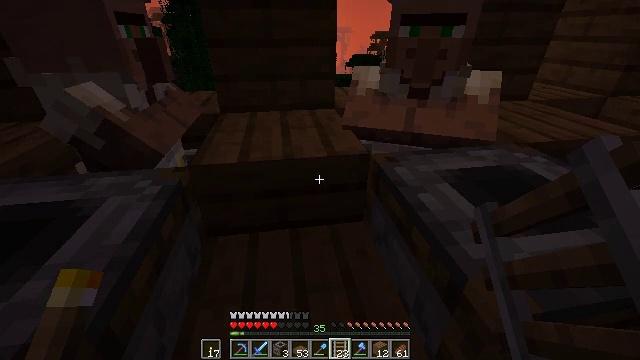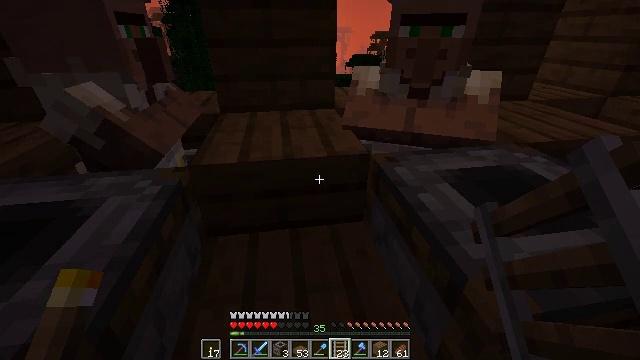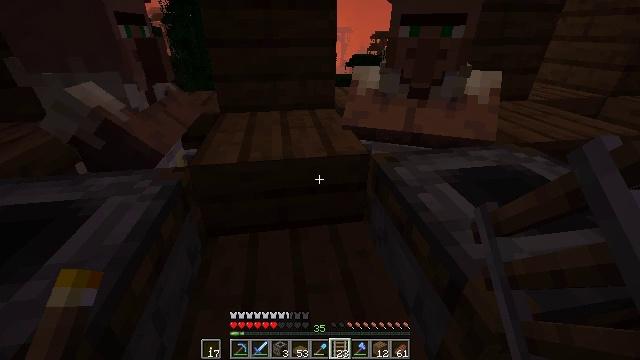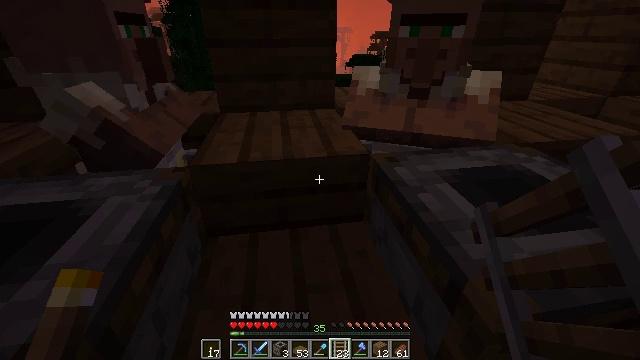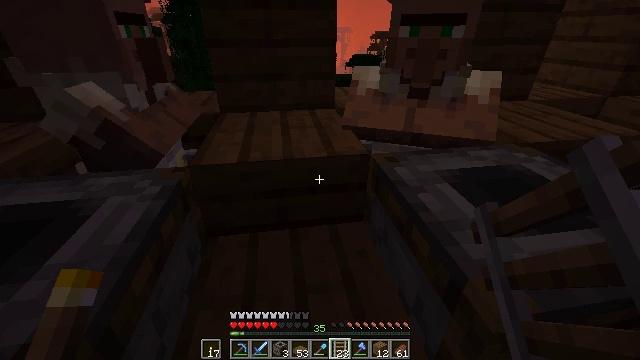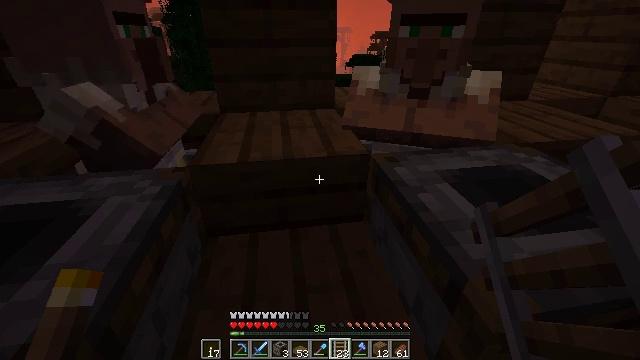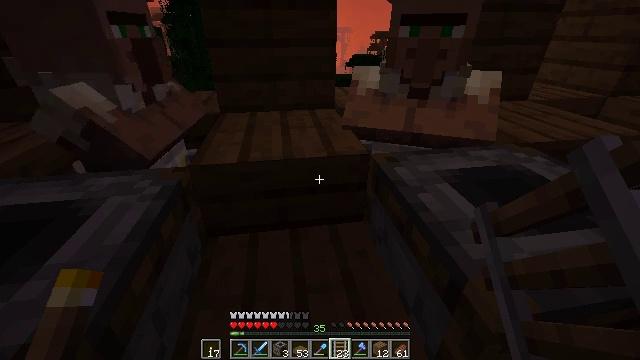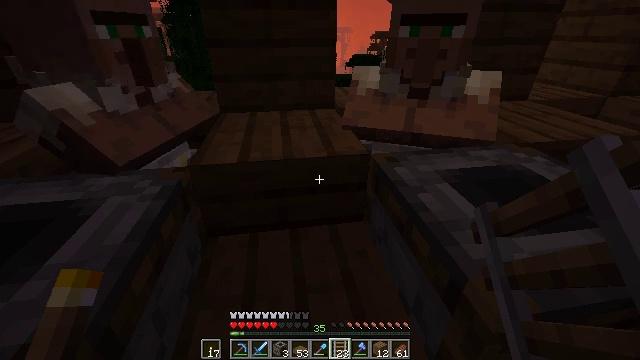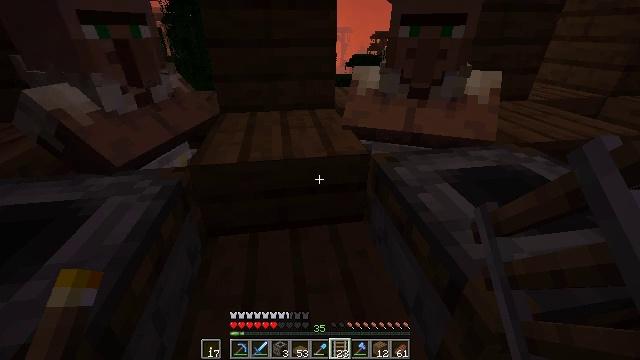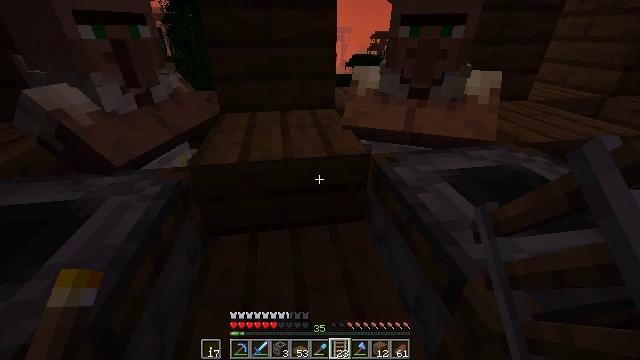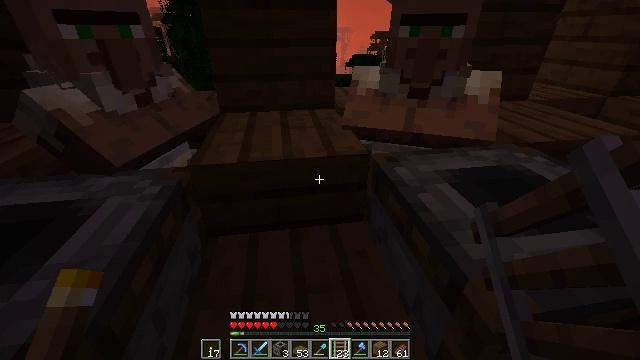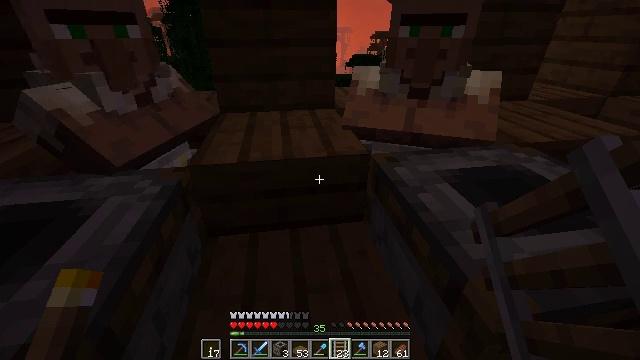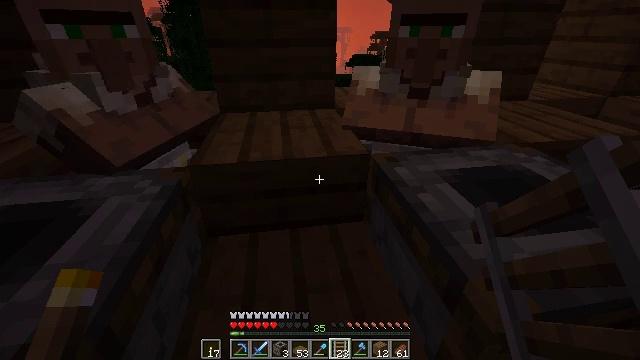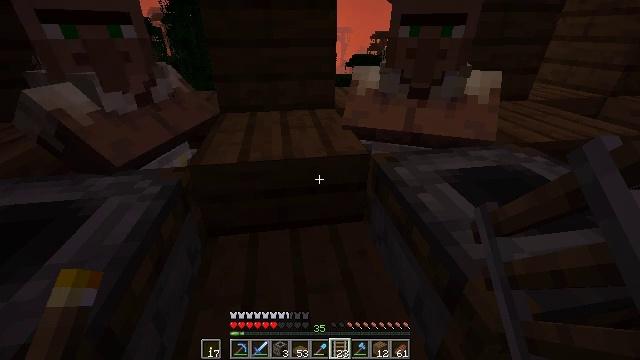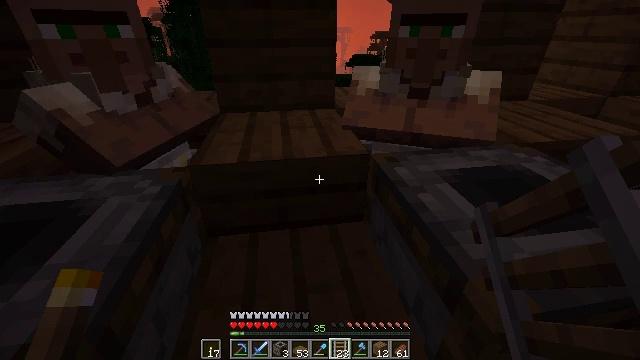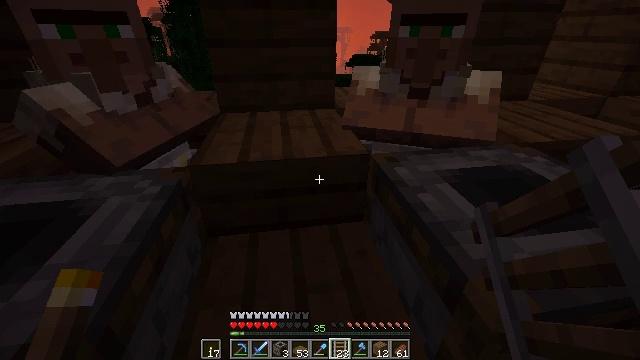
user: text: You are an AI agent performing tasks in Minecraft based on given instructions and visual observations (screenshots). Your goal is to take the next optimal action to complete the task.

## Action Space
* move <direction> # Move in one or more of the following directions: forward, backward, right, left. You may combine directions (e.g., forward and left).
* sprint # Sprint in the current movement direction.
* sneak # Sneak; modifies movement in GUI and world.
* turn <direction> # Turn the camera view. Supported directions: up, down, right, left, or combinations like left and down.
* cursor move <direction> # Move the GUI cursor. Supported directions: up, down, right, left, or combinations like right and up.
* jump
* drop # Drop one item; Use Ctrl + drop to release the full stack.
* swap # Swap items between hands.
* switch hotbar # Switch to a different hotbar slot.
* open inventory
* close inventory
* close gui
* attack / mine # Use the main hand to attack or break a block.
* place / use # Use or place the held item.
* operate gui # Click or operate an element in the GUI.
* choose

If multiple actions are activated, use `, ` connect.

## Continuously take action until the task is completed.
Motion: motion action
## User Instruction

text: Craft a rabbit stew.
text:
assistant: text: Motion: no_op
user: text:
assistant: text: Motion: no_op
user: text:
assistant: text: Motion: no_op
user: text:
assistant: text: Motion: no_op
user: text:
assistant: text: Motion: no_op
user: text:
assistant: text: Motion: no_op
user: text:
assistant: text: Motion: no_op
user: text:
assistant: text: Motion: no_op
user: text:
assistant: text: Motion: no_op
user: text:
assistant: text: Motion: no_op
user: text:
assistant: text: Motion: no_op
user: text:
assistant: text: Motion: no_op
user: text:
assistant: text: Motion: no_op
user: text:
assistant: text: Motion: no_op
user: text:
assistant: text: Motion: no_op
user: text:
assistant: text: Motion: no_op
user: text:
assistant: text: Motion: no_op
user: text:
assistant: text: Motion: no_op
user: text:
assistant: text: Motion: no_op
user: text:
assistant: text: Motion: no_op
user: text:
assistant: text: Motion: no_op
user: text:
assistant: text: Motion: no_op
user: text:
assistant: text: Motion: no_op
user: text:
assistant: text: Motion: no_op
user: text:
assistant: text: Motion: no_op
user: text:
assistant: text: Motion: no_op
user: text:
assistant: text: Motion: no_op
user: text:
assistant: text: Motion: no_op
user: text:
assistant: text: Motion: no_op
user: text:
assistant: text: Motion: no_op